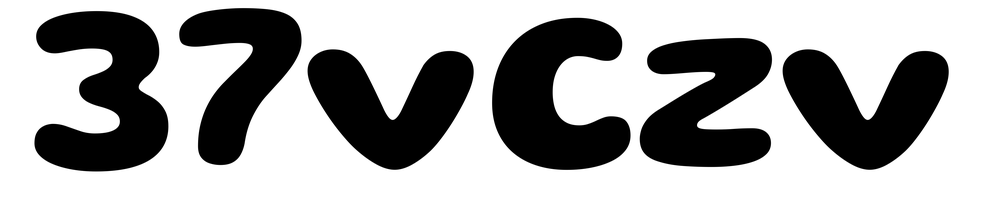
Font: Gluten_Bold